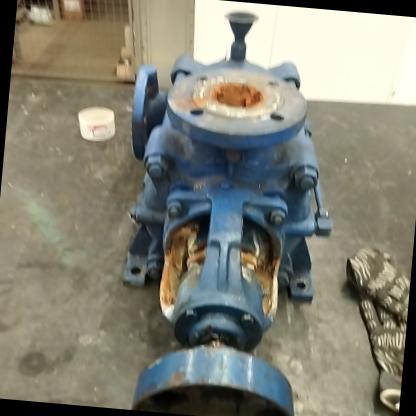
Klasa: inne